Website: home-depot
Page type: billing-address
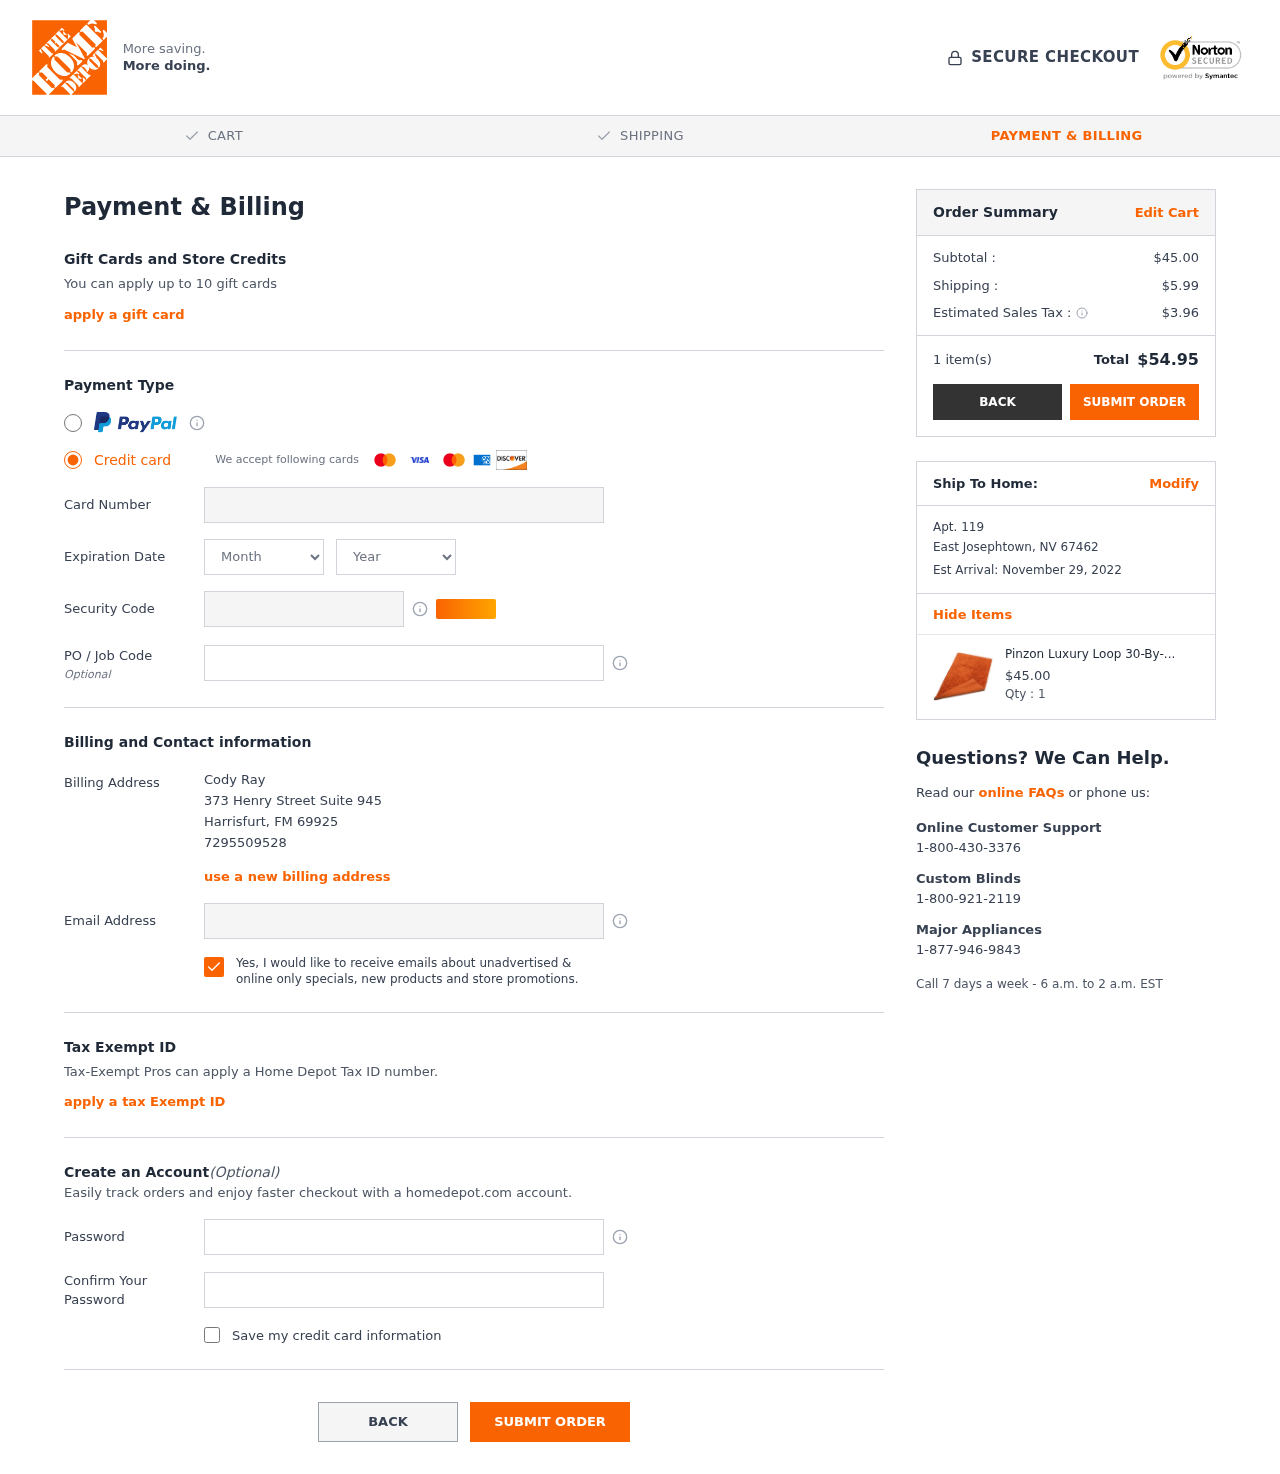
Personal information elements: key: PII_CARD_CVV
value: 845
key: PII_CARD_EXPIRY_MONTH
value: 02
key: PII_CARD_EXPIRY_YEAR
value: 29
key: PII_CARD_NUMBER
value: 2283 1173 5560 6241
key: PII_CITY
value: Harrisfurt
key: PII_CITY2
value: East Josephtown
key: PII_EMAIL
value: cody.ray@hotmail.com
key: PII_FULLNAME
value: Cody Ray
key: PII_PHONE
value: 7295509528
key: PII_POSTCODE
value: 69925
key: PII_POSTCODE2
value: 67462
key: PII_STATE_ABBR
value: FM
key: PII_STATE_ABBR2
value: NV
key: PII_STREET
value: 373 Henry Street Suite 945
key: PII_STREET2
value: Apt. 119
Product elements: key: PRODUCT1_NAME
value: Pinzon Luxury Loop 30-By-50-Inch Cotton Bath Rug, Spice
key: PRODUCT1_PRICE
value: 45
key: PRODUCT1_QUANTITY
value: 1
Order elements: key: ORDER_SUBTOTAL
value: $45.00
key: ORDER_SHIPPING_COST
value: $5.99
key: ORDER_TAX
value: $3.96
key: ORDER_NUM_ITEMS
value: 1 item(s)
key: ORDER_TOTAL
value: $54.95
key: ORDER_DELIVERY_DATE
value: Est Arrival: November 29, 2022